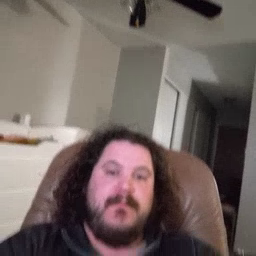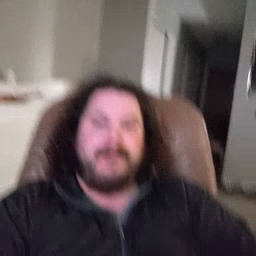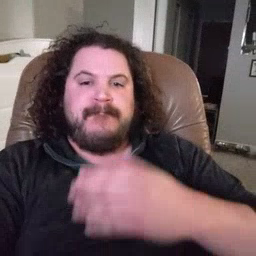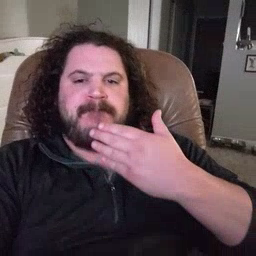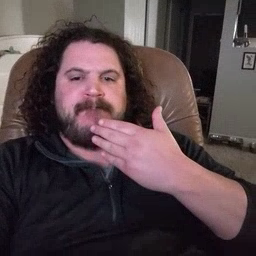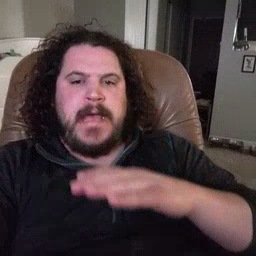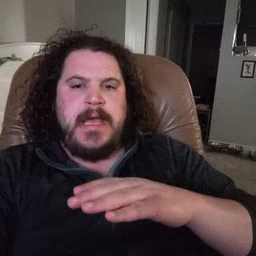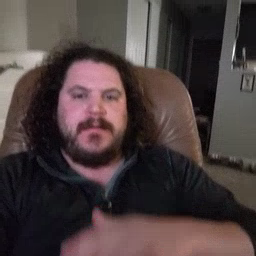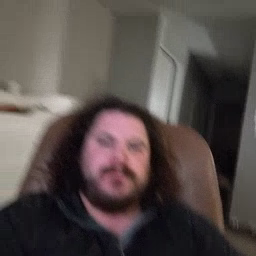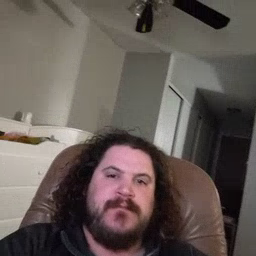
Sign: bad